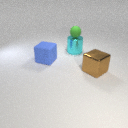
large brown metal cube in front of large blue rubber cube